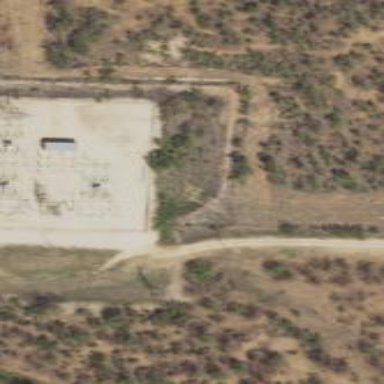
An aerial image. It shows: Power substation with transmission level designation. It is enclosed by fence.